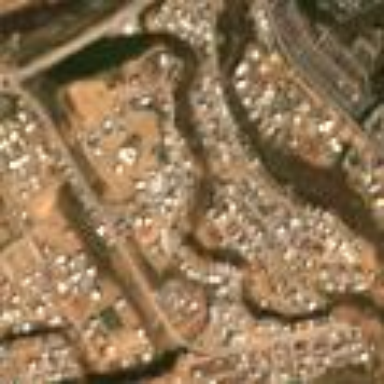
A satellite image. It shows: Residential area.